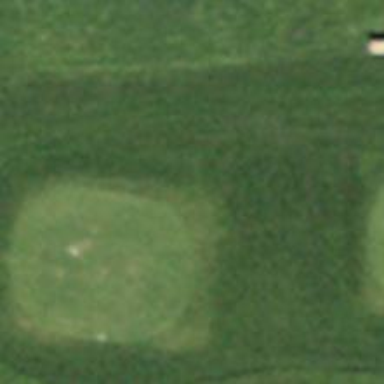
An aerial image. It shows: Golf tee.